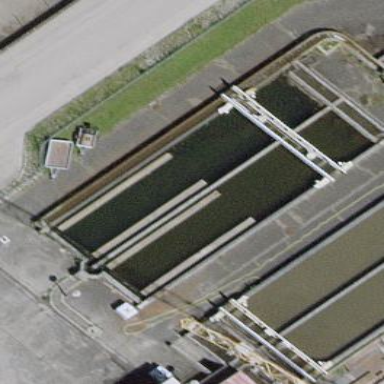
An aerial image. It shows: Image of wastewater.